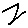
Label: zigzag